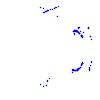
Particle: kaon